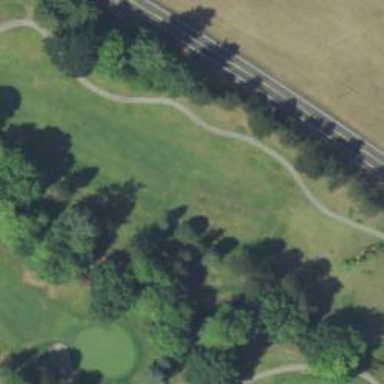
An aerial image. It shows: Golf hole.